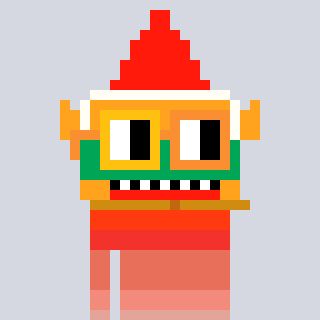
a pixel art character with square yellow and orange glasses, a gnome-shaped head and a cold-colored body on a cool background